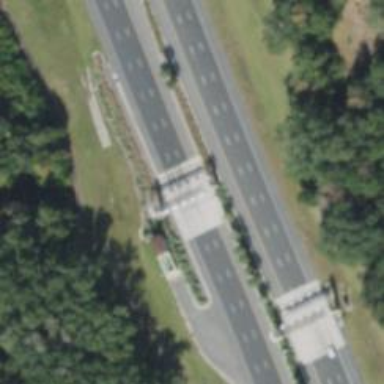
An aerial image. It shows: Toll gantry on the road.